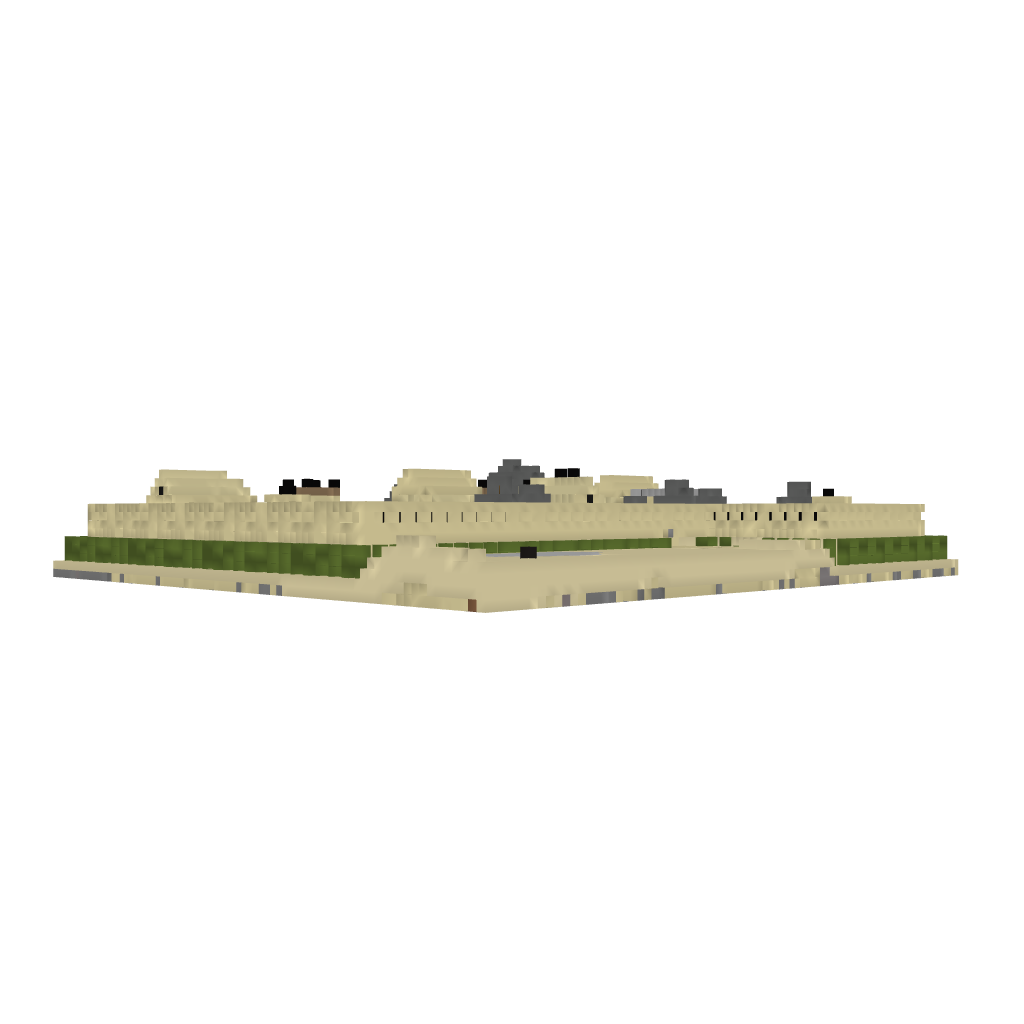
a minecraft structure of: bacon town